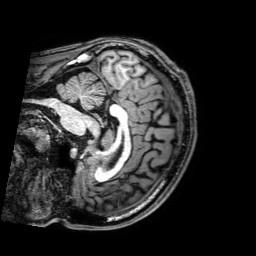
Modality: T1w
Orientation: sagittal
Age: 22
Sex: male
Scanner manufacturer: philips
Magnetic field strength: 3 T
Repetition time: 8.2 s
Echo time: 0.0037 s